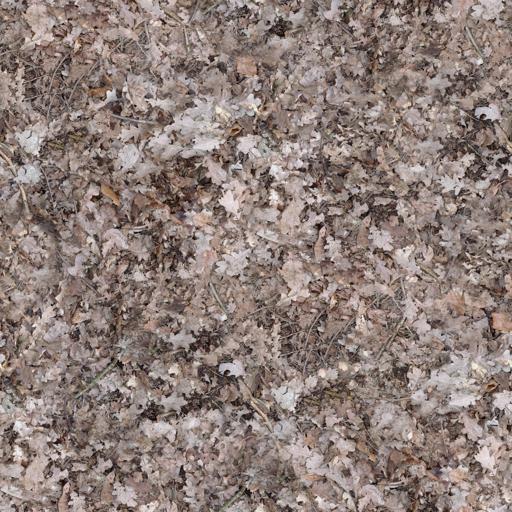
Tags: forest ground leaf leaves